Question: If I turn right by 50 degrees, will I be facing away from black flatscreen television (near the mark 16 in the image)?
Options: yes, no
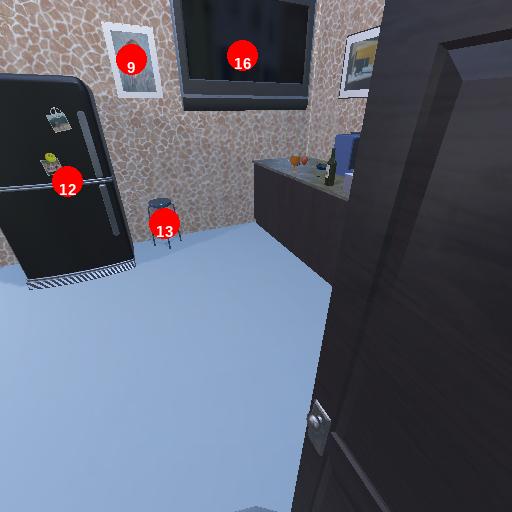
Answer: yes